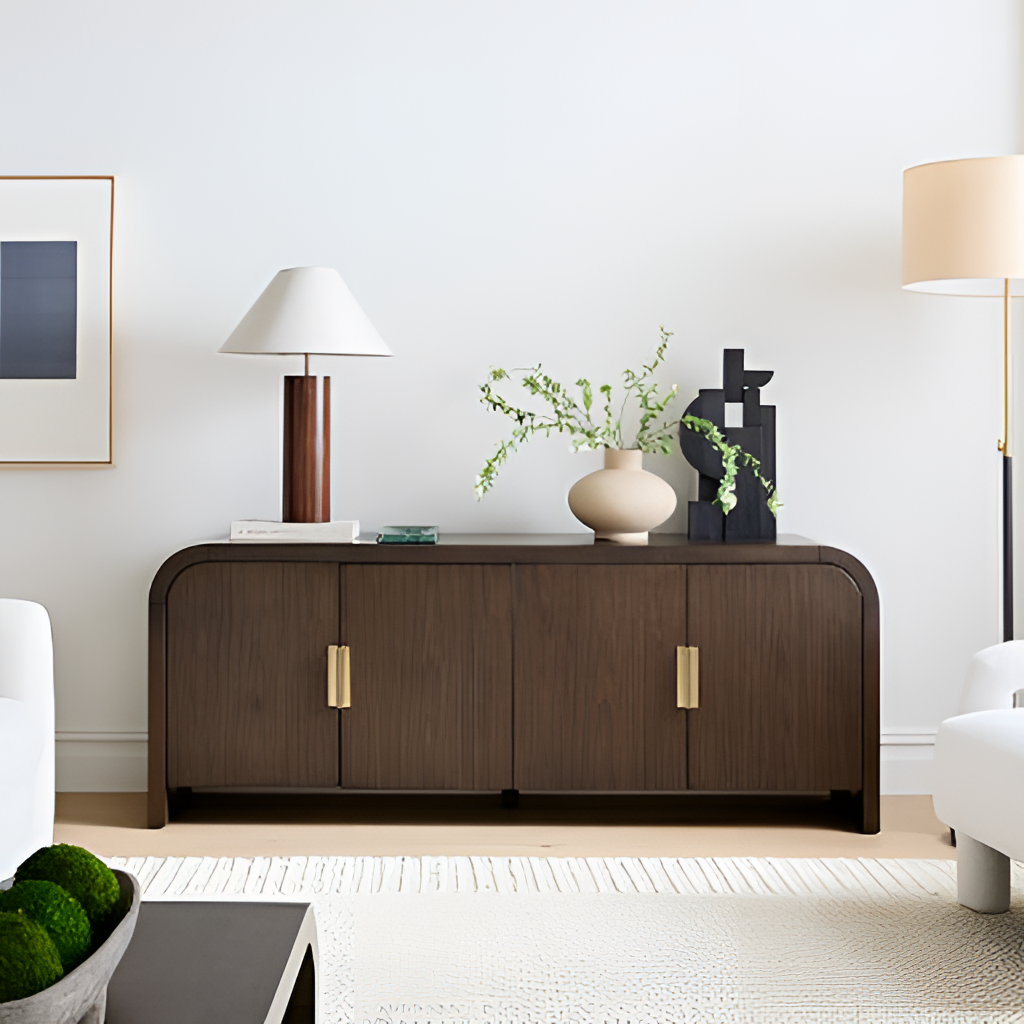
wood sideboard, living room, wood flooring, with plank pattern, white paint wallpaper, with solid pattern, contemporary